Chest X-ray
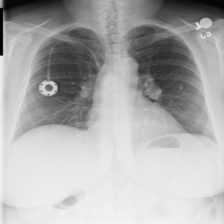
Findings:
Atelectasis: negative
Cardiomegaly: negative
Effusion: negative
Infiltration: negative
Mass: positive
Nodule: positive
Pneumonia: negative
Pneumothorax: negative
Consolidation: negative
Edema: negative
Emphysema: negative
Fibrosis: negative
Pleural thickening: negative
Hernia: negative